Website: ulta-beauty
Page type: payment
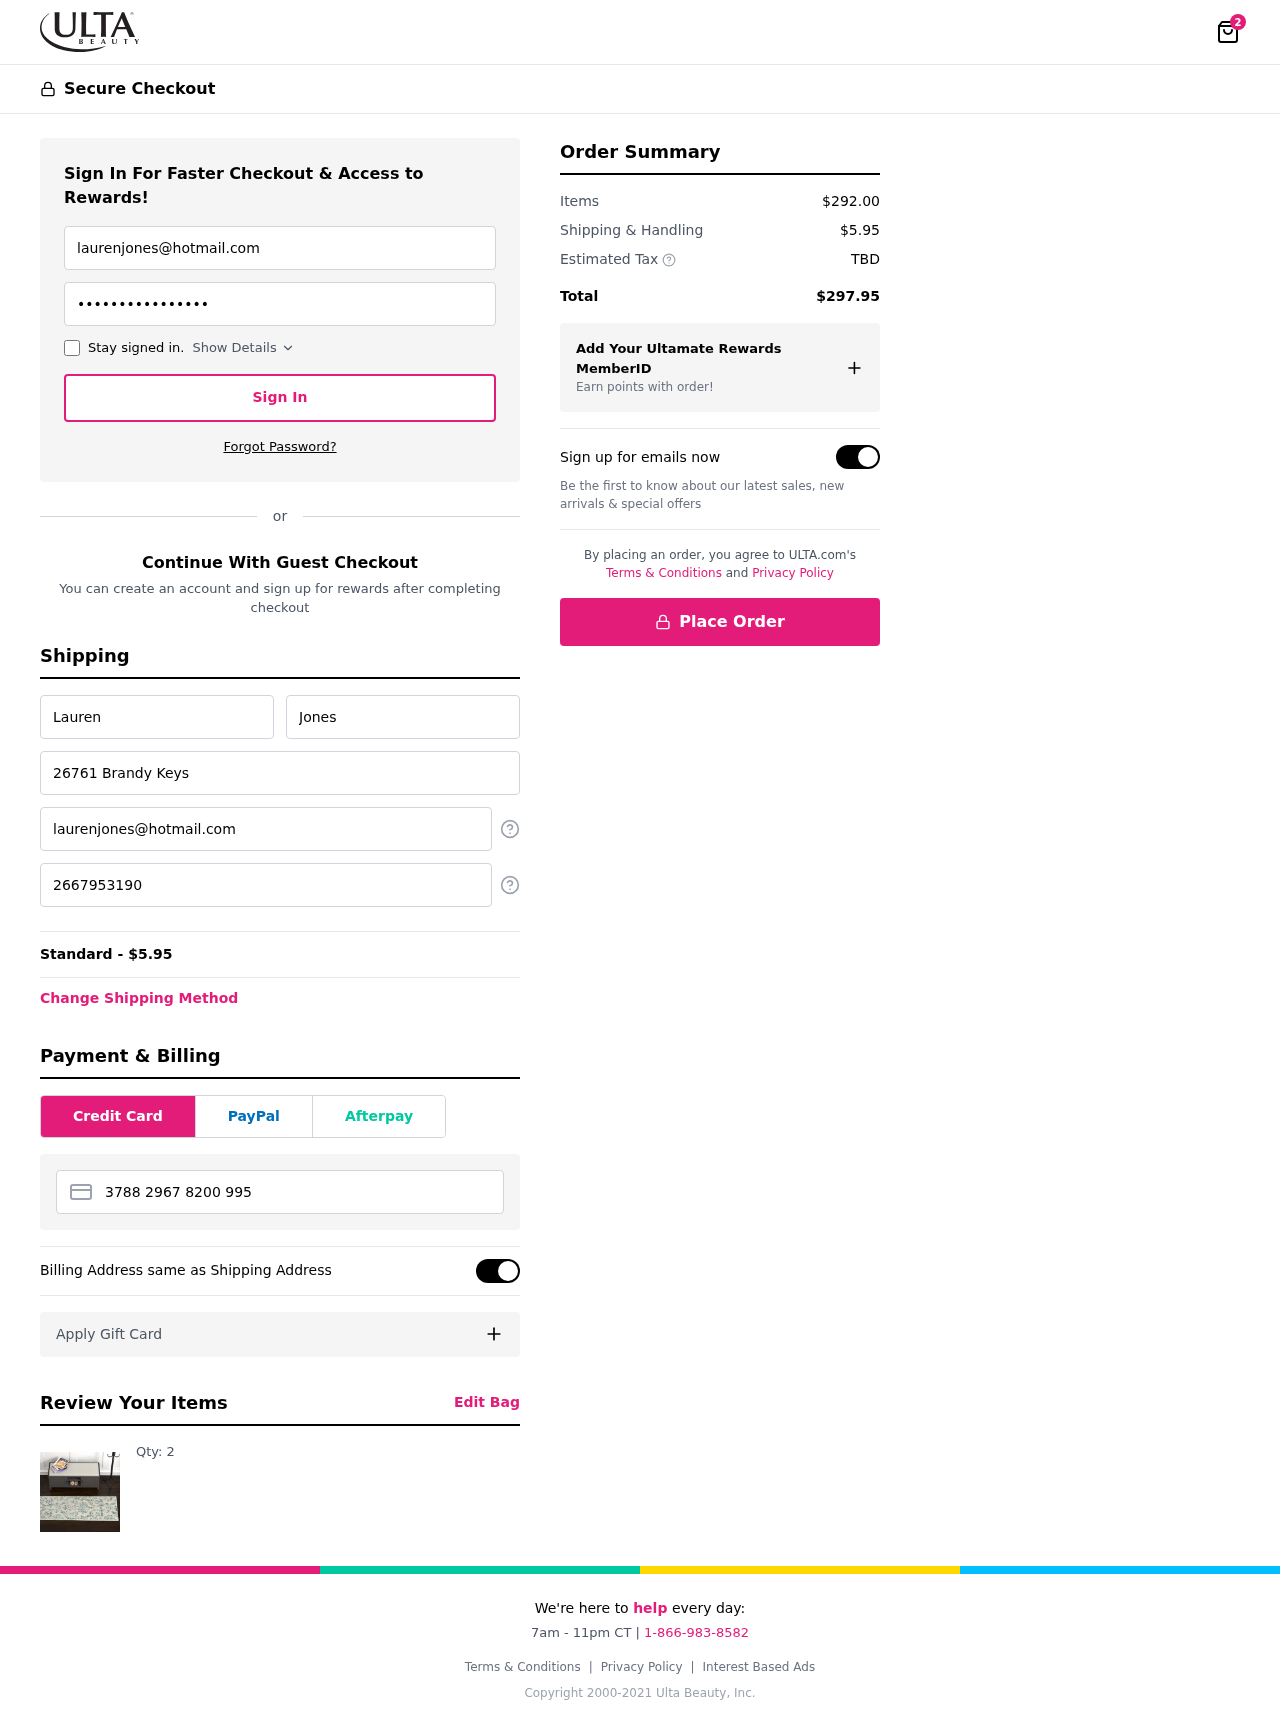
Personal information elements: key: PII_CARD_NUMBER
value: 3788 2967 8200 995
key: PII_EMAIL
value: laurenjones@hotmail.com
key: PII_FIRSTNAME
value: Lauren
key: PII_LASTNAME
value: Jones
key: PII_PHONE
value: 2667953190
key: PII_STREET
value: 26761 Brandy Keys
Product elements: key: PRODUCT1_QUANTITY
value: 2
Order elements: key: ORDER_NUM_ITEMS
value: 2
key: ORDER_SHIPPING_COST
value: $5.95
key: ORDER_SHIPPING_COST
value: Standard - $5.95
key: ORDER_SUBTOTAL
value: $292.00
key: ORDER_TAX
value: TBD
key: ORDER_TOTAL
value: $297.95